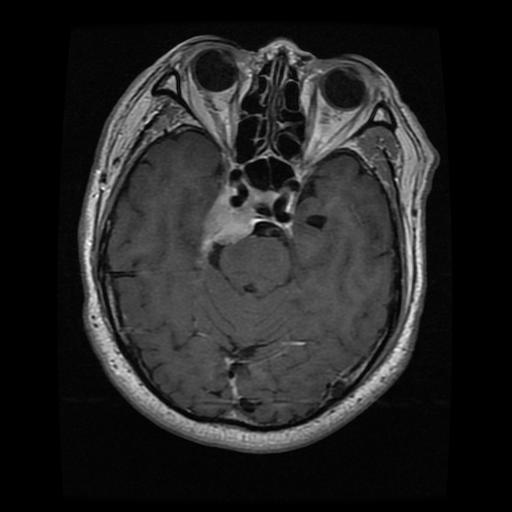
Label: meningioma